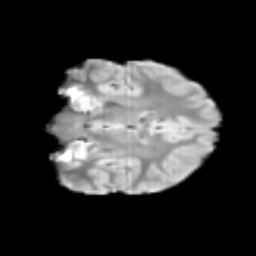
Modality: T2w
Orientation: coronal
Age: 9
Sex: female
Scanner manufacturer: siemens
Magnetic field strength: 3 T
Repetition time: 3.8 s
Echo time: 0.07 s